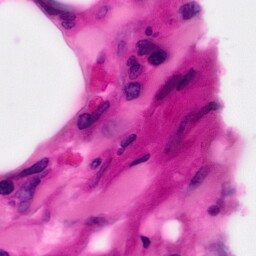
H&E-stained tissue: Pancreatic